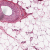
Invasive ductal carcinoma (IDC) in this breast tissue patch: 0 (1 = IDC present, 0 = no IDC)